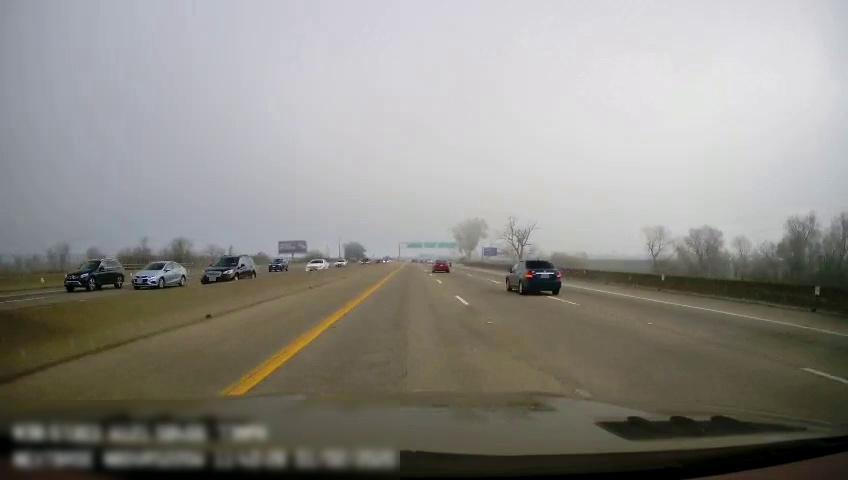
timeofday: Day
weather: Sunny
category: Drivable Space
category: Vehicles | SUV
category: Vehicles | Car
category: Vehicles | SUV
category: Vehicles | Truck
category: Vehicles | Car
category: Vehicles | Truck
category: Drivable Space
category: Vehicles | Car
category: Vehicles | Car
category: Lanes | Opposite Lane
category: Lanes | Opposite Lane
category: Lanes | Current Lane
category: Lanes | Current Lane
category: Lanes | Alternate Lane
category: Lanes | Alternate Lane
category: Traffic | Signs
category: Traffic | Signs
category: Traffic | Signs
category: Traffic | Signs